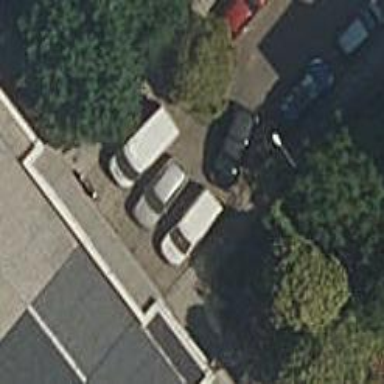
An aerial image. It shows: Footway surfaced with paving stones.